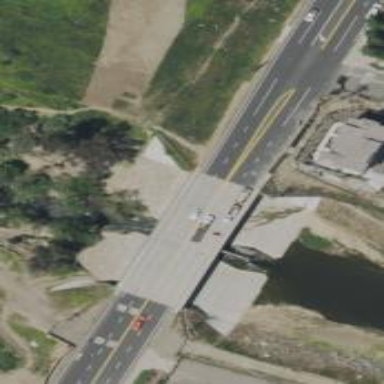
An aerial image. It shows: Secondary road crossing bridge.